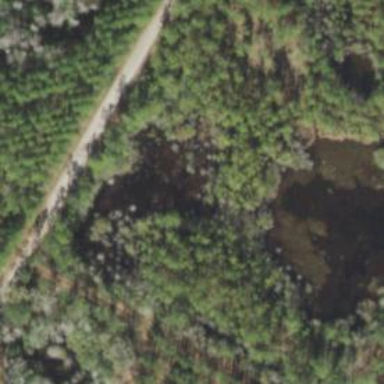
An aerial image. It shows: Marshy wetland area.